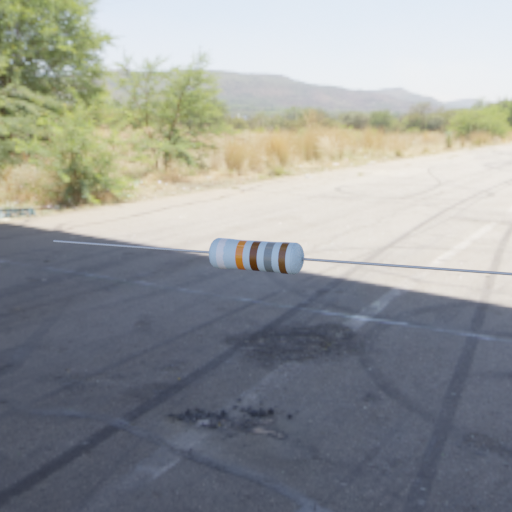
Resistor colour bands (in order): white, orange, brown, gray, brown